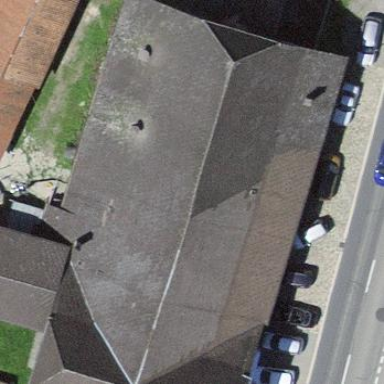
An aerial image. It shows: Rural barn.